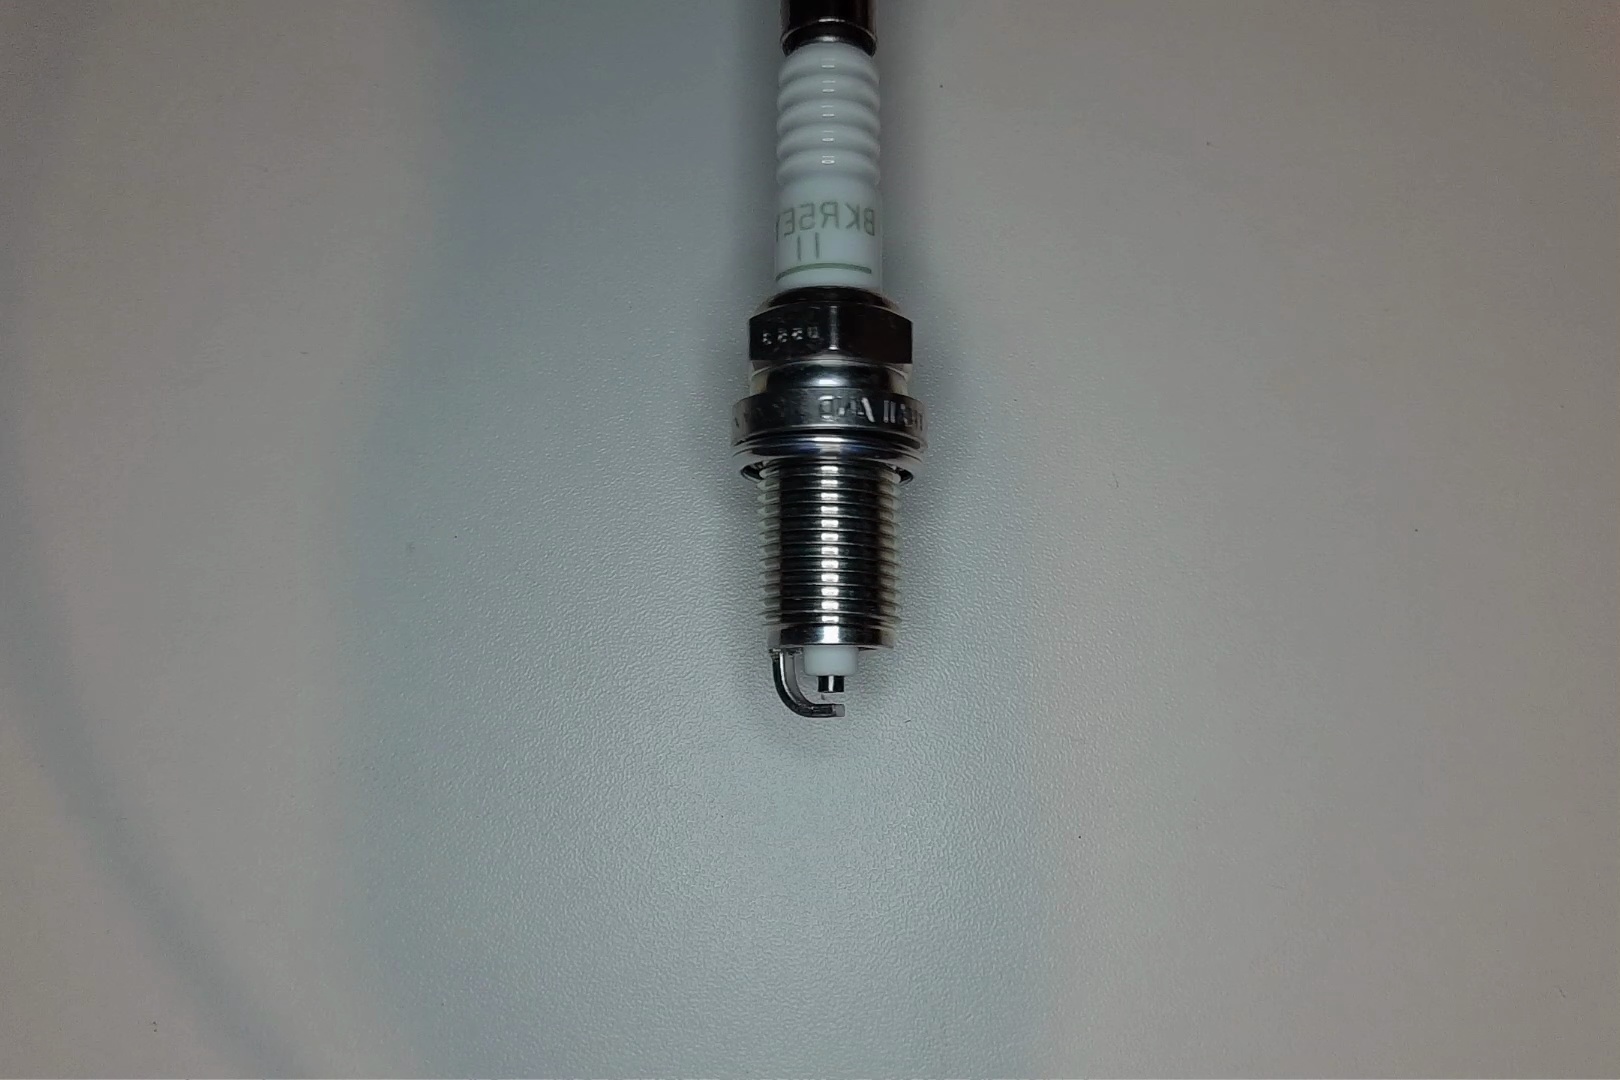
Label: normal